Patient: sex M, age 72
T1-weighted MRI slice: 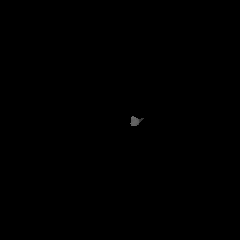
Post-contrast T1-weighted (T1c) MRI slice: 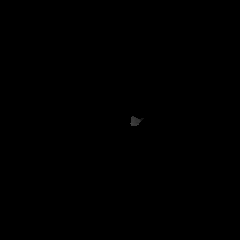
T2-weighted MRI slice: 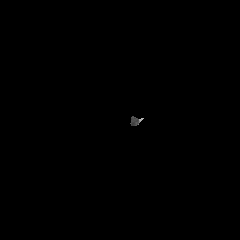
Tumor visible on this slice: no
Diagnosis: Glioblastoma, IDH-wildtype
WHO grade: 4